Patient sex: F
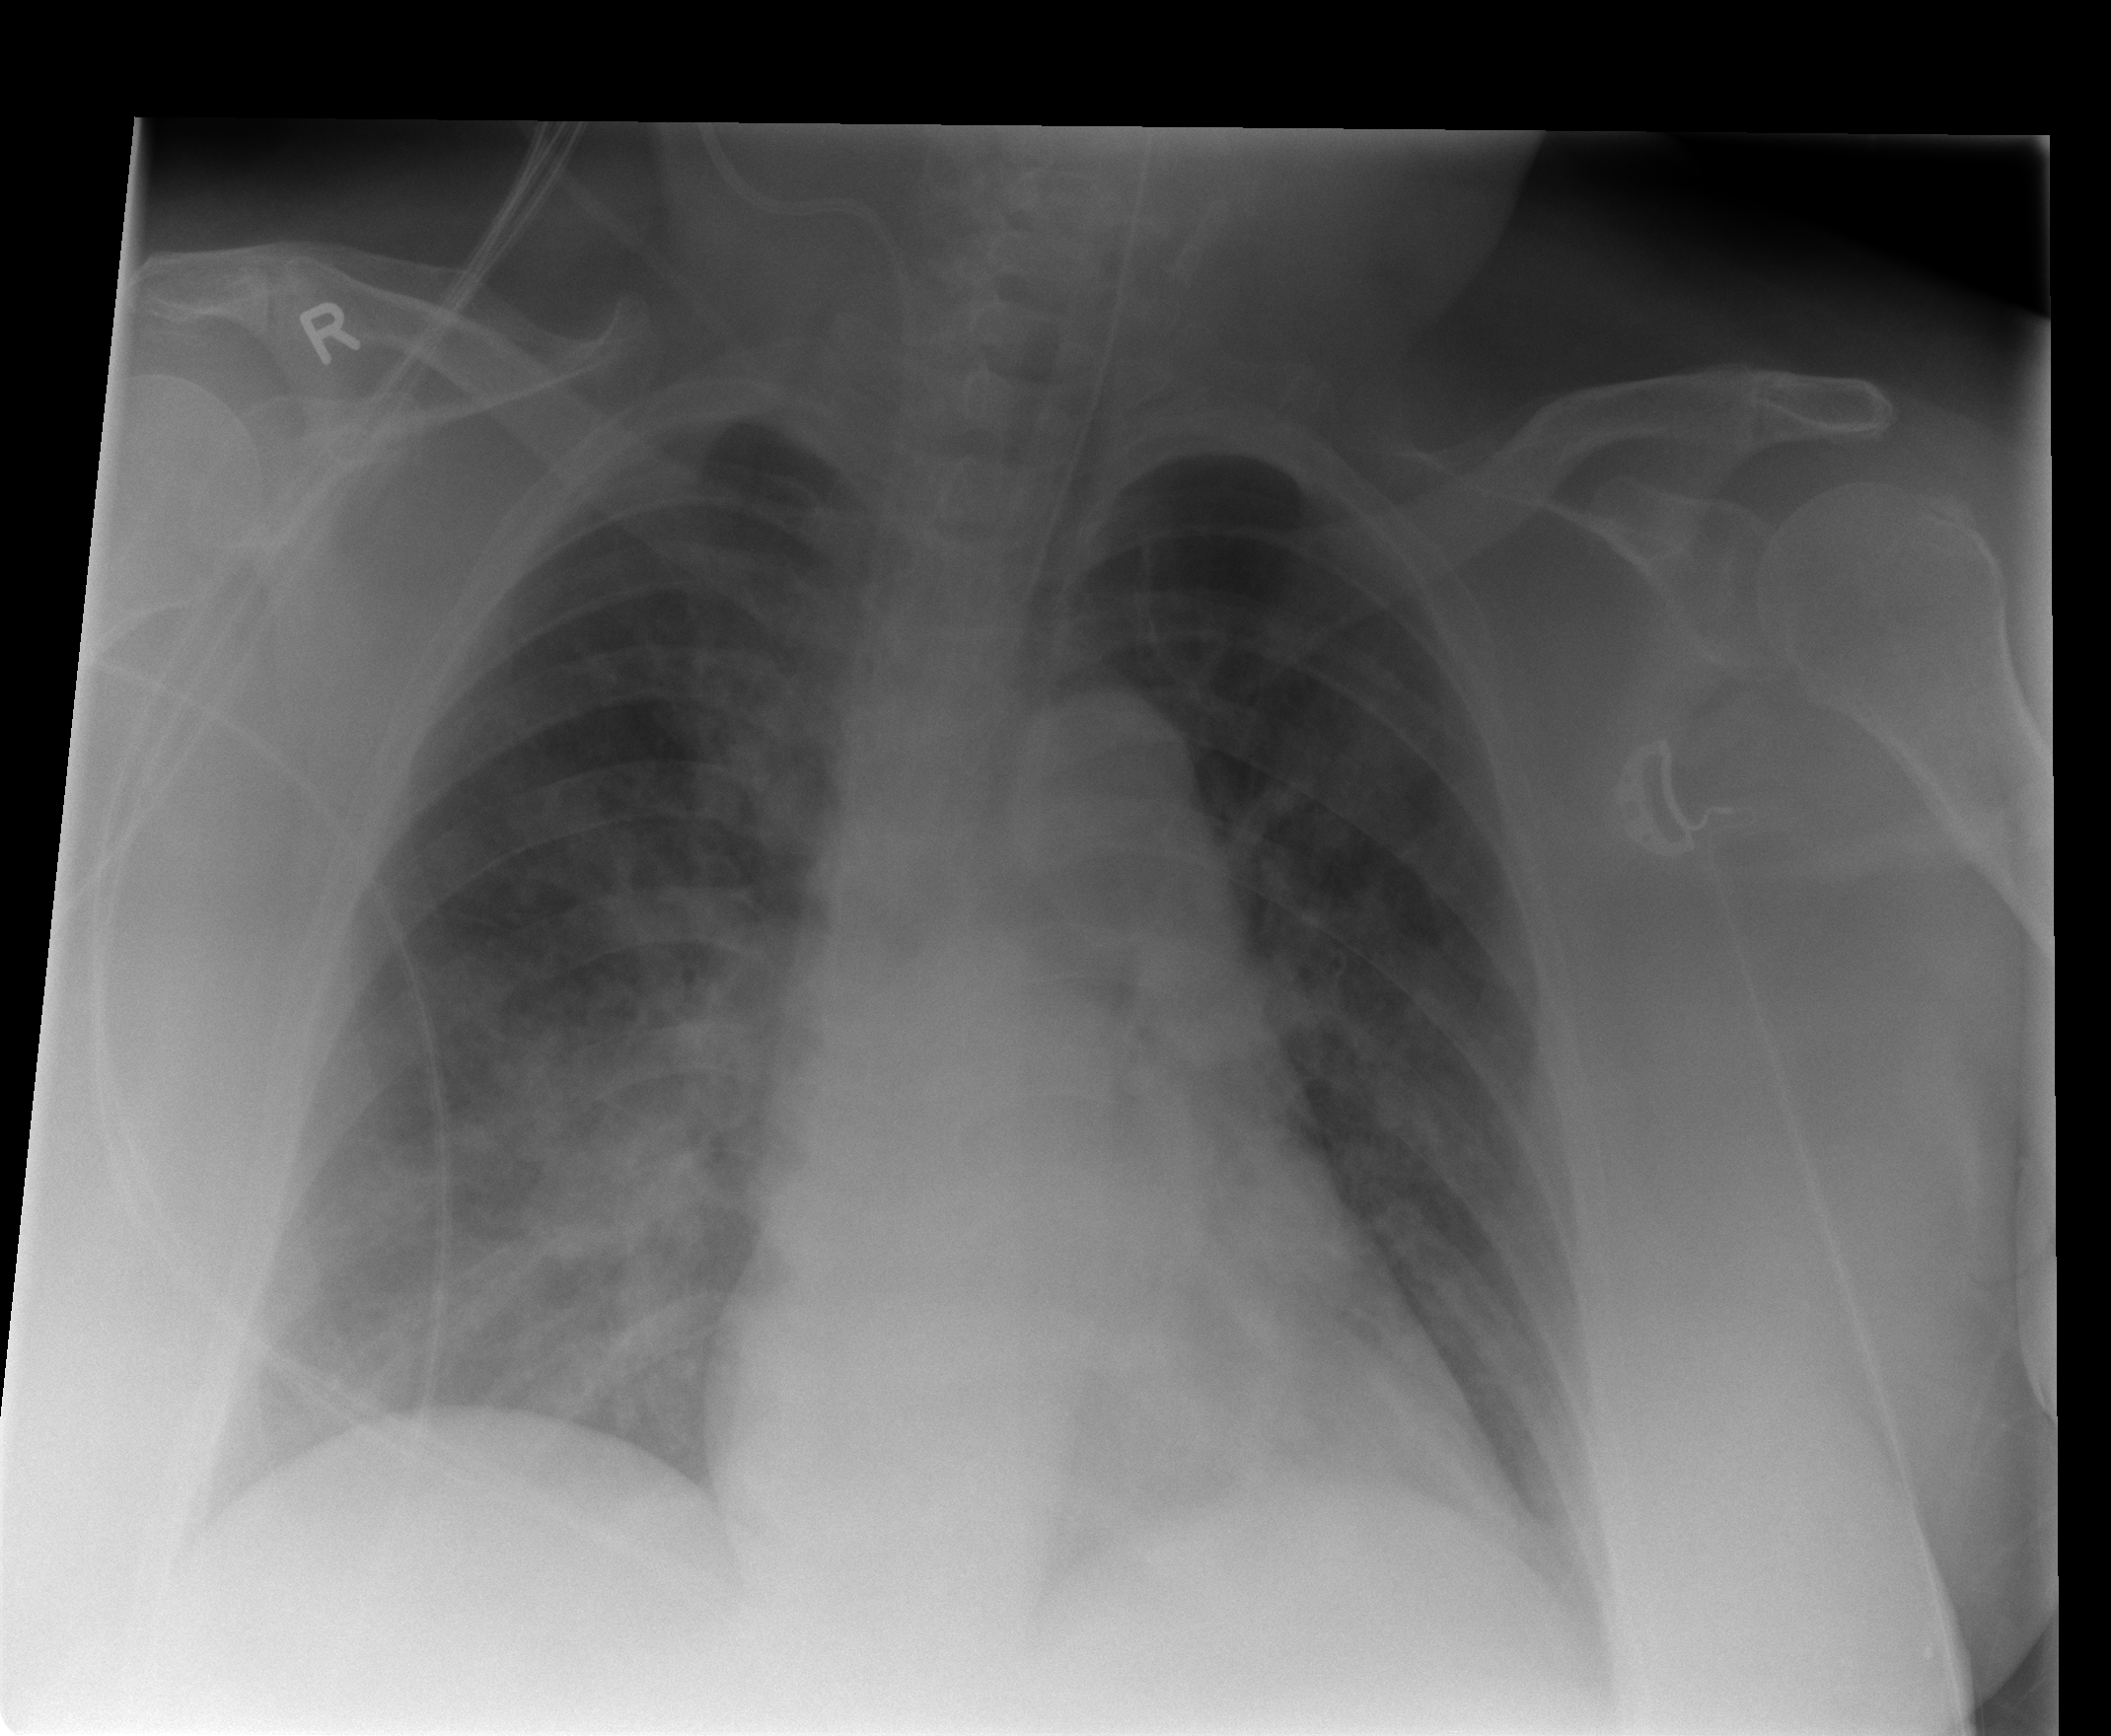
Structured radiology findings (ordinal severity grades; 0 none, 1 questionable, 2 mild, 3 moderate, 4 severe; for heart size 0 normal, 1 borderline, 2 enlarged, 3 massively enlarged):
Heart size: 1
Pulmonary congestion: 0
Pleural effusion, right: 0
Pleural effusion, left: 0
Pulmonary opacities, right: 0
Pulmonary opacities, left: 0
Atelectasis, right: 2
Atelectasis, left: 0